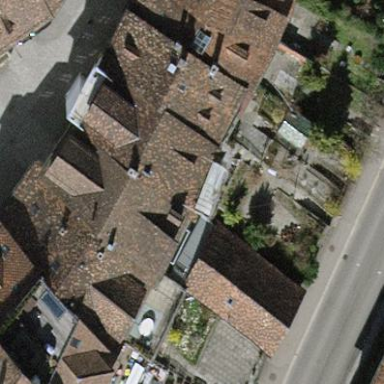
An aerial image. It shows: Historic building.